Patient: sex M, age 59
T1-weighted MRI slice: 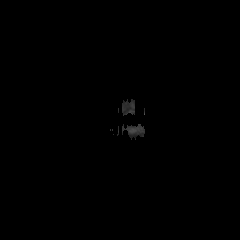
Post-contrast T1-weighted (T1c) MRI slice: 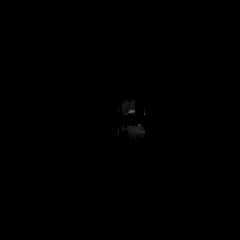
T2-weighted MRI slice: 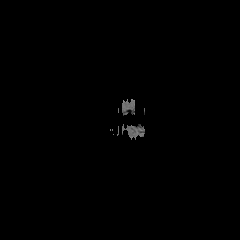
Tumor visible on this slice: no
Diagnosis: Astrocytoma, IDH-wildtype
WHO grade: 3